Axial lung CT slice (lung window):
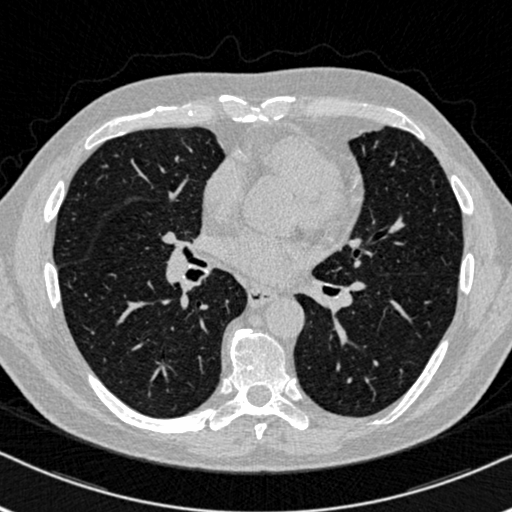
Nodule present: no